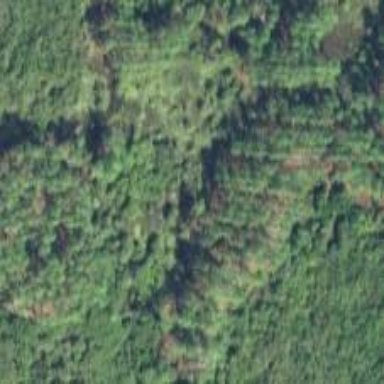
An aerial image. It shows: Forest with needle-leaved trees.